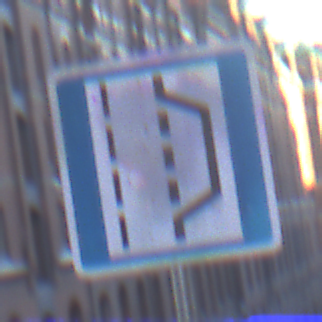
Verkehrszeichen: NothalteUndPannenbucht
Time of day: SunriseSunset
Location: Outdoor (Urban)
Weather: Clear
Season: NotSpecified
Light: Natural